Question: According to the table, I have to count the top 3 most frequent bookID and the count of the bookID.

I have figured out how to get the top 3 , however I couldn't figured how to display the number of count in the bracket after the comma.
I have to put these into the brackets separate by commas, it look like this:
'''
[top1 bookid , the number of count] => [17,6]
[top2 bookid , the number of count] => [13,6]
[top3 bookid , the number of count] => [16,5]
'''
'''
$query ="SELECT bookID FROM issue_books GROUP BY bookID ORDER BY COUNT(*) DESC LIMIT 3 ";
$query_run = mysqli_query($connection,$query);
foreach ($query_run as $row)
{
echo '['". $row['bookID'];.",".xxxxx."']';
}
'''
Is there any way to display the count of the frequency number together?
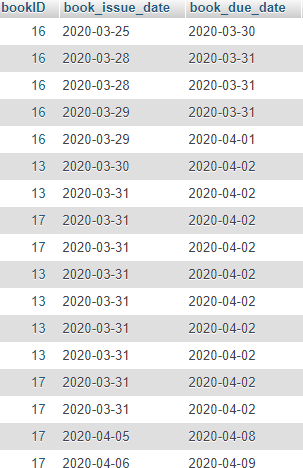
Answer: You could add the 'count(*)' to the select list:
'''
$query =
"SELECT bookID, COUNT(*) AS cnt FROM issue_books GROUP BY bookID ORDER BY COUNT(*) DESC LIMIT 3 ";
$query_run = mysqli_query($connection,$query);
foreach ($query_run as $row)
{
echo '[' . $row['bookID']; . ',' . $row['cnt'] . ']';
}
'''